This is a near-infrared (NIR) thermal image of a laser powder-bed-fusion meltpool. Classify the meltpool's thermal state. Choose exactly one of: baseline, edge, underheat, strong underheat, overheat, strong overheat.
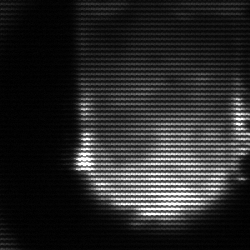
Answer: baseline